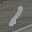
Label: 1